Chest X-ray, PA view. Patient: 48 years old, sex F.
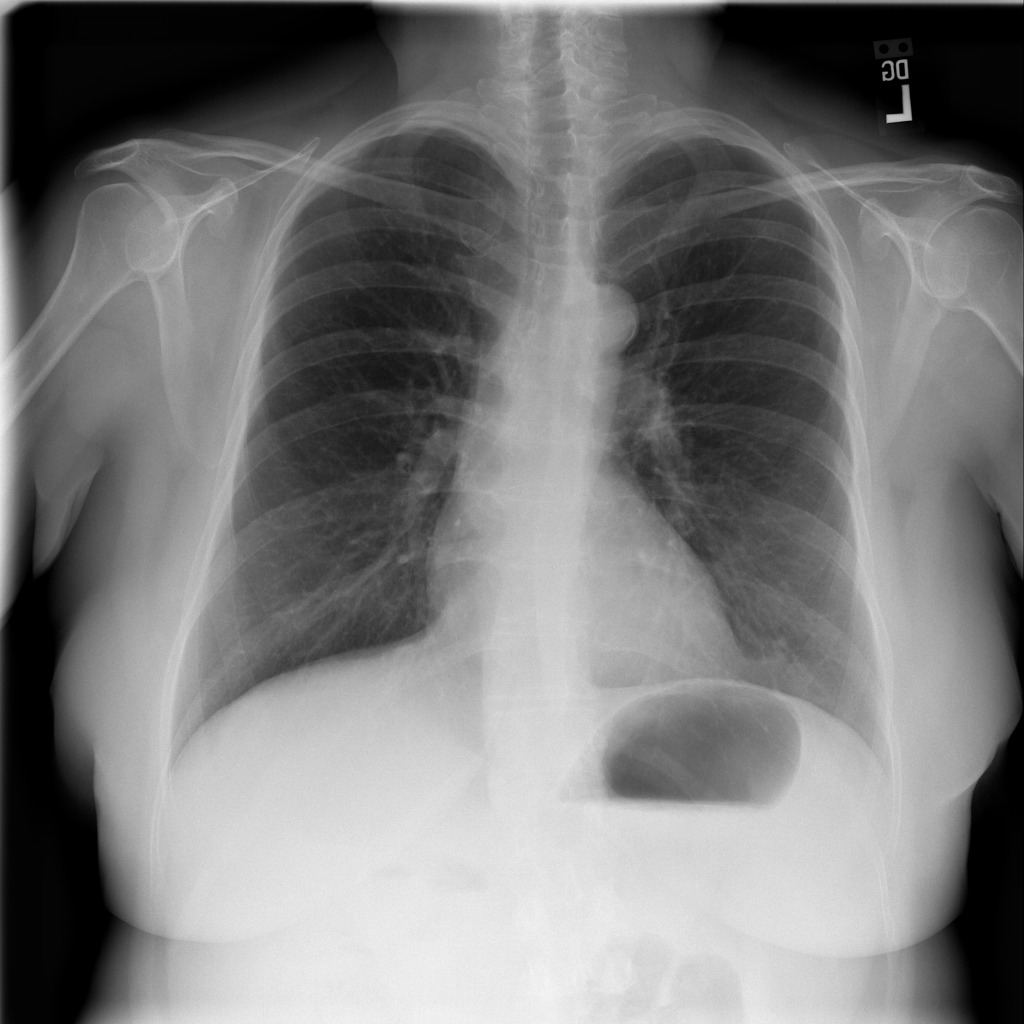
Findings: No Finding